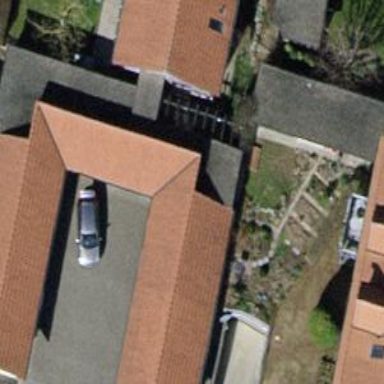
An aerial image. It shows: View of roof of building.